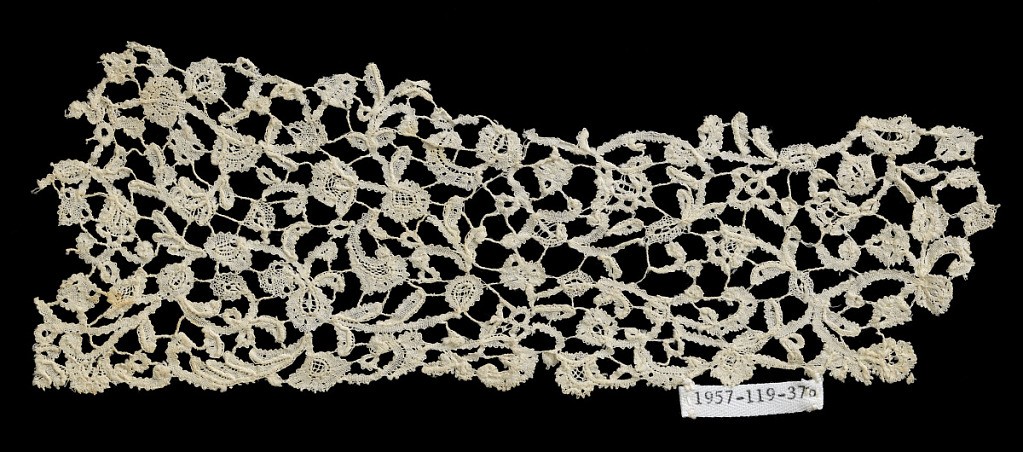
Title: Fragment
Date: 18th–19th century
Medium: linen Technique: Brussels-style bobbin lace
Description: Belgium bobbin lace copy of Venetian needle lace.